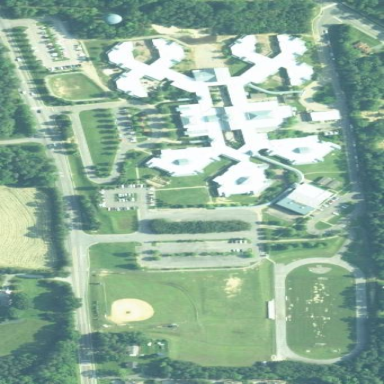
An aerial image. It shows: School.